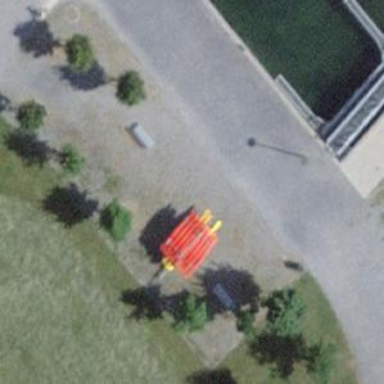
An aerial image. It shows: Bench.